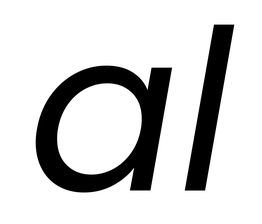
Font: Poppins-Italic